Question: I'm trying to color single vertices of quads that are drawn through 'glDrawElements', I'm working with libray, so I've been able to scavenge the source code to understand exactly what is happening, code is the following:
'''
glBindVertexArray( VAOname_ );
glDrawElements(GL_TRIANGLES, (GLsizei) n*6, GL_UNSIGNED_SHORT, (GLvoid*) (start*6*sizeof(indices_[0])) );
glBindVertexArray(0);
'''
So vertex array objects are used. I'm trying to modify single vertices color of the objects that are passed and it seems to work but with a glitch which is described by the following image:

Here I tried to change the color of the lower left and right vertex. The result is different, I guess this is because the quad is rendered as a couple of triangles with shared hypotenuse which resides on the diagonal which goes from lower left vertex to higher right vertex. So this could cause the different result.
Now I would like to have the second result also for the first case. Is there a way to obtain it?
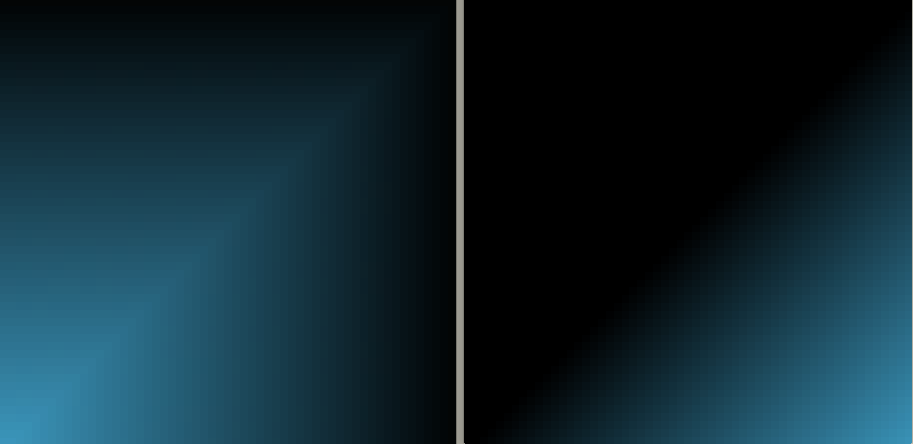
Answer: Your guess is right. The OpenGL driver tesselates your quad into two triangles, in which the vertex colours are interpolated barycentrically, which results in what you see.
The usual approach to solve this, is by performing the interpolation "manually" in a fragment shader, that takes into account the target topology, in your case a quad. Or in short you have to perform barycentric interpolation not based on a triangle but on a quad. You might also want to apply perspective correction.
I don't have ready to read resources at hand right now, but I'll update this answer as soon as I have (might actually mean, I'll have to write it myself).
### Update
First we must understand the problem: Most OpenGL implementations break down higher primitives into triangles and render them localized, i.e. without further knowledge about the rest of the primitive, e.g. a quad. So we have to do this ourself.
This is how I'd do it.
'''
#version 330 // vertex shader
'''
Of course we also need the usual uniforms
'''
uniform mat4x4 MV;
uniform mat4x4 P;
'''
First we need the position of the vertex processed by this shader execution instance
'''
layout (location=0) in vec3 pos;
'''
Next we need some vertex attributes which we use to describe the quad itself. This means its corner positions
'''
layout (location=1) in vec3 qp0;
layout (location=2) in vec3 qp1;
layout (location=3) in vec3 qp2;
layout (location=4) in vec3 qp3;
'''
and colors
'''
layout (location=5) in vec3 qc0;
layout (location=6) in vec3 qc1;
layout (location=7) in vec3 qc2;
layout (location=8) in vec3 qc3;
'''
We put those into varyings for the fragment shader to process.
'''
out vec3 position;
out vec3 qpos[4];
out vec3 qcolor[4];
void main()
{
qpos[0] = qp0;
qpos[1] = qp1;
qpos[2] = qp2;
qpos[3] = qp3;
qcolor[0] = qc0;
qcolor[1] = qc1;
qcolor[2] = qc2;
qcolor[3] = qc3;
gl_Position = P * MV * position;
}
'''
In the fragment shader we use this to implement a distance weighting for the color components:
'''
#version 330 // fragment shader
in vec3 position;
in vec3 qpos[4];
in vec3 qcolor[4];
void main()
{
vec3 color = vec3(0);
'''
The following can be simplified combinatorical, but for sake of clarity I write it out:
For each corner point of the vertex mix with the colors of all corner points with the projection of the position on the edge between them as mix factor.
'''
for(int i=0; i < 4; i++) {
vec3 p = position - qpos[i];
for(int j=0; j < 4; j++) {
vec3 edge = qpos[i] - qpos[j];
float edge_length = length(edge);
edge = normalize(edge);
float tau = dot(edge_length, p) / edge_length;
color += mix(qcolor[i], qcolor[j], tau);
}
}
'''
Since we looked at each corner point 4 times, scale down by 1/4
'''
color *= 0.25;
gl_FragColor = color; // and maybe other things.
}
'''
We're almost done. On the client side we need to pass the additional information. Of course we don't want to duplicate data. For this we use 'glVertexBindingDivisor' so that a vertex attribute advances only every 4 vertices (i.e. a quad), on the 'qp...' and 'qc...' locations, i.e. location 1 to 8
'''
typedef float vec3[3];
extern vec3 *quad_position;
extern vec3 *quad_color;
glVertexAttribute(0, 3, GL_FLOAT, GL_FALSE, 0, &quad_position[0]);
glVertexBindingDivisor(1, 4);
glVertexAttribute (1, 3, GL_FLOAT, GL_FALSE, 0, &quad_position[0]);
glVertexBindingDivisor(2, 4);
glVertexAttribute (2, 3, GL_FLOAT, GL_FALSE, 0, &quad_position[1]);
glVertexBindingDivisor(3, 4);
glVertexAttribute (3, 3, GL_FLOAT, GL_FALSE, 0, &quad_position[2]);
glVertexBindingDivisor(4, 4);
glVertexAttribute (4, 3, GL_FLOAT, GL_FALSE, 0, &quad_position[3]);
glVertexBindingDivisor(5, 4);
glVertexAttribute (5, 3, GL_FLOAT, GL_FALSE, 0, &quad_color[0]);
glVertexBindingDivisor(6, 4);
glVertexAttribute (6, 3, GL_FLOAT, GL_FALSE, 0, &quad_color[1]);
glVertexBindingDivisor(7, 4);
glVertexAttribute (7, 3, GL_FLOAT, GL_FALSE, 0, &quad_color[2]);
glVertexBindingDivisor(8, 4);
glVertexAttribute (8, 3, GL_FLOAT, GL_FALSE, 0, &quad_color[3]);
'''
It makes sense to put the above into a Vertex Array Object. Also using a VBO would make sense, but then you must calculate the offset sizes manually; due to the 'typedef float vec3' the compiler does the math for us ATM.
With all this being set you can finally tesselation independently draw your quad.